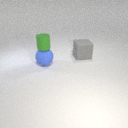
large gray rubber cube behind large blue rubber sphere